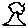
Label: tree